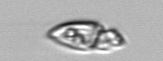
Label: Katodinium_or_Torodinium